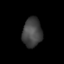
Tissue: lung
Cell type: Others
Senescence score: 0.2342
Nuclear area (px): 553
Mean DAPI intensity: 66.463